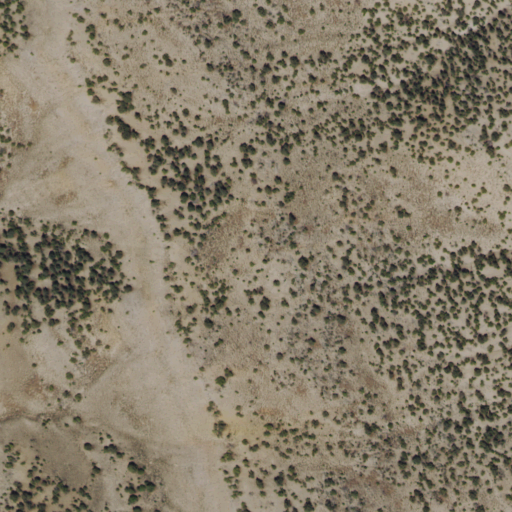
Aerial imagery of ridge(s) in Nevada named Palomino Ridge containing shrub, evergreen forest, and grassland